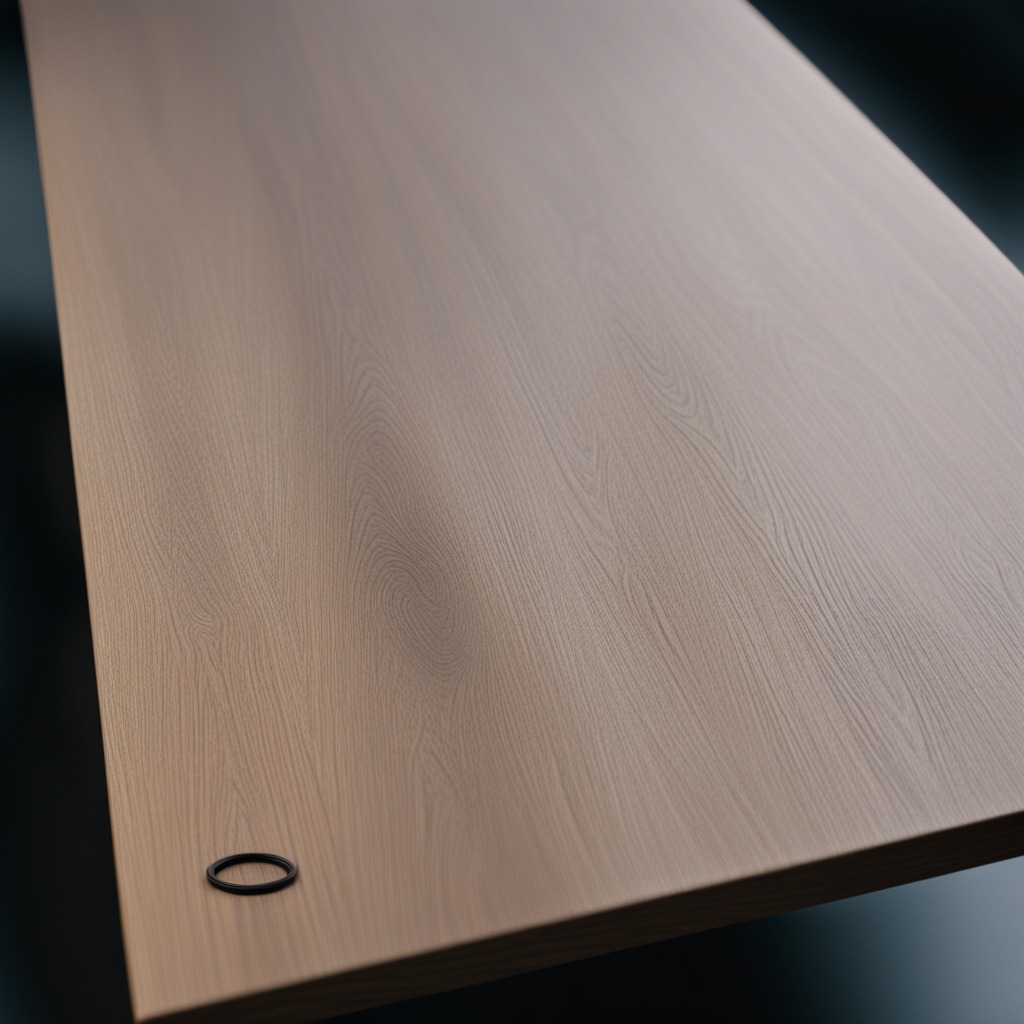
A rubber O-ring lies on the table in a garage.